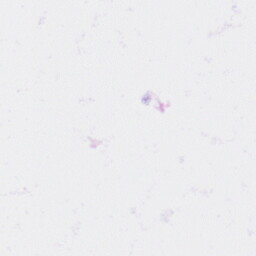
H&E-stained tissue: Kidney